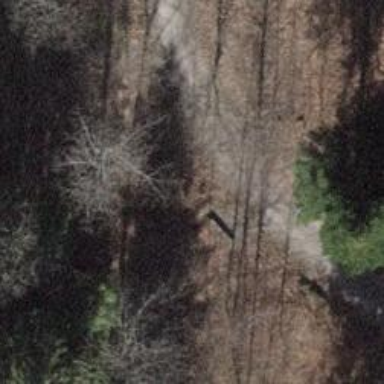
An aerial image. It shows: Brown bench in the vicinity.